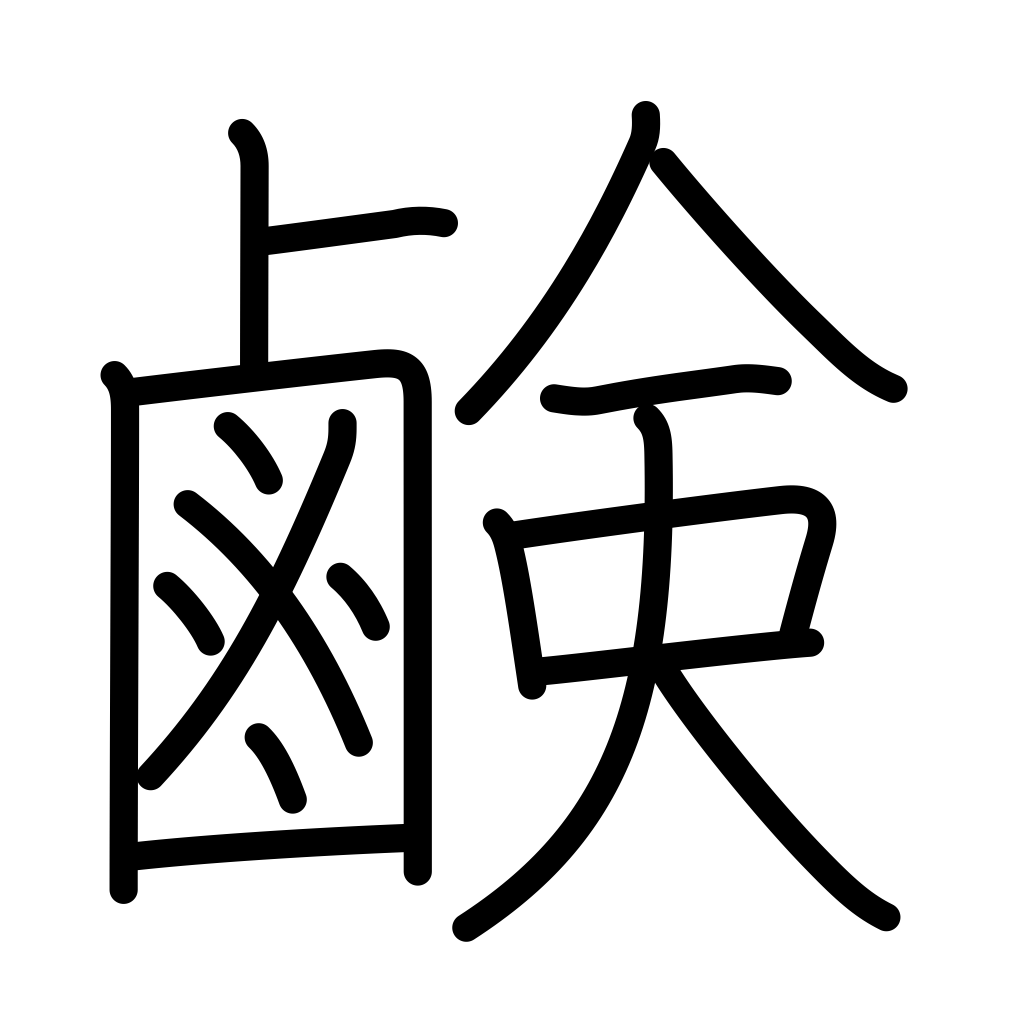
Meaning: saltiness